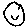
Label: circle